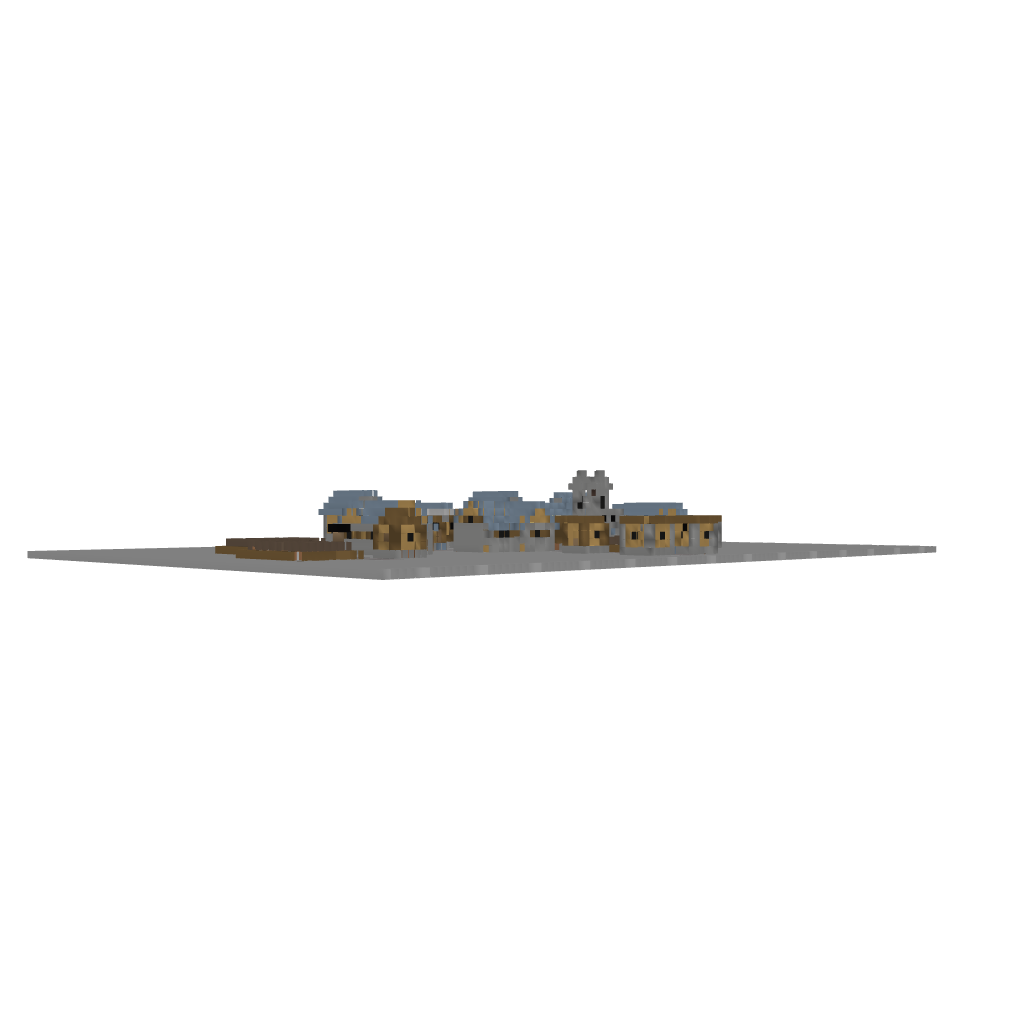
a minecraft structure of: default plains village